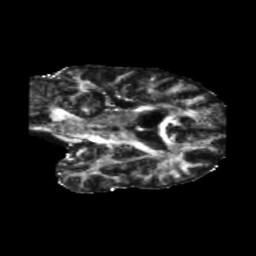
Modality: FA
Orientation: coronal
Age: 51
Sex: female
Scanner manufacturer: siemens
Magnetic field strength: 3 T
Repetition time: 5.25 s
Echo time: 0.08 s